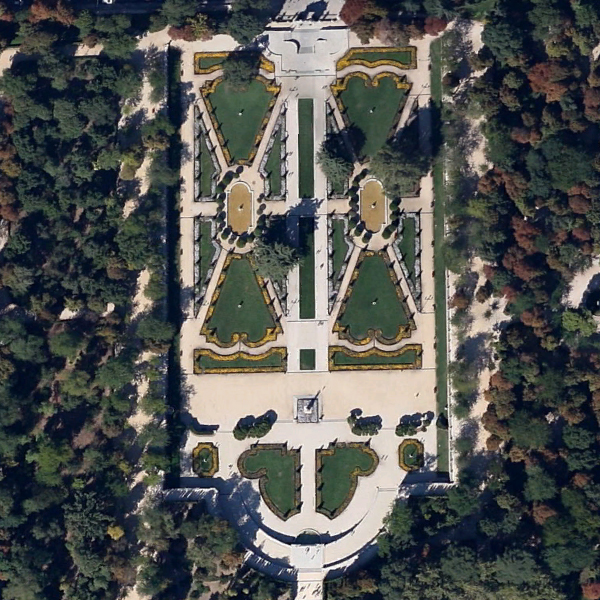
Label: Square